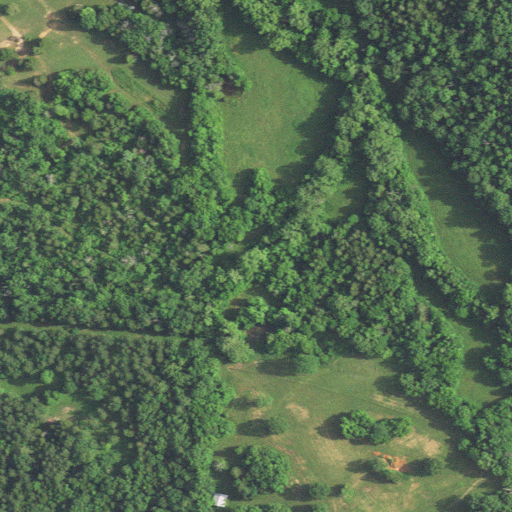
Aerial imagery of valley in Missouri named Kelsaw Hollow containing deciduous forest, mixed forest, pasture, evergreen forest, grassland, and open development